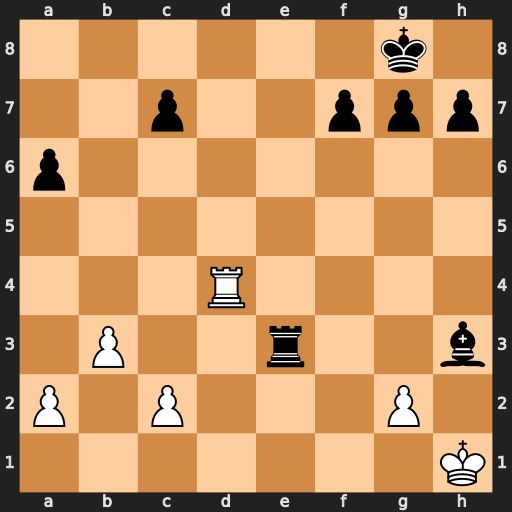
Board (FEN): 6k1/2p2ppp/p7/8/3R4/1P2r2b/P1P3P1/7K
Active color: w
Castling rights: -
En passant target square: -
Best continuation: Rd8+ Re8 Rxe8#